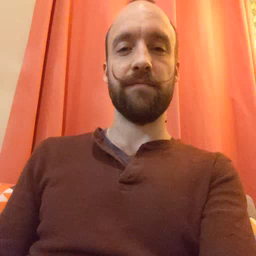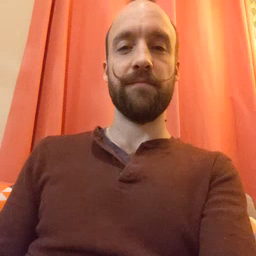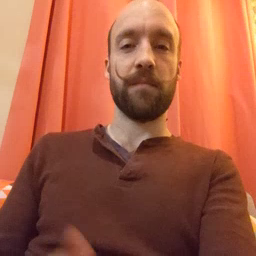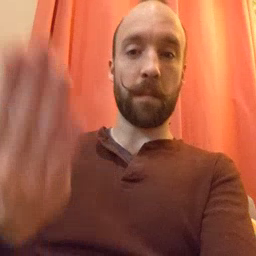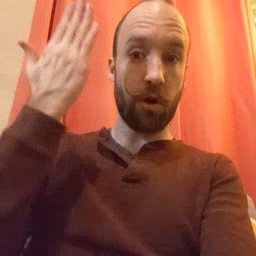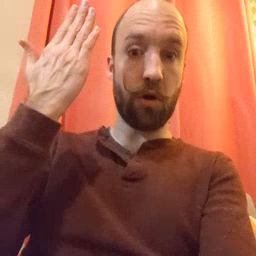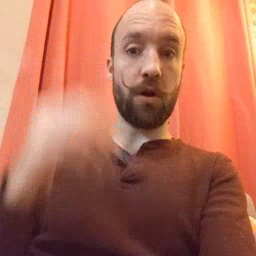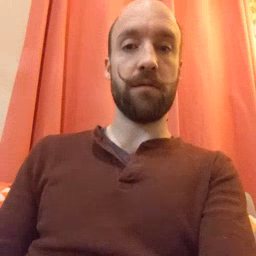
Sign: morning